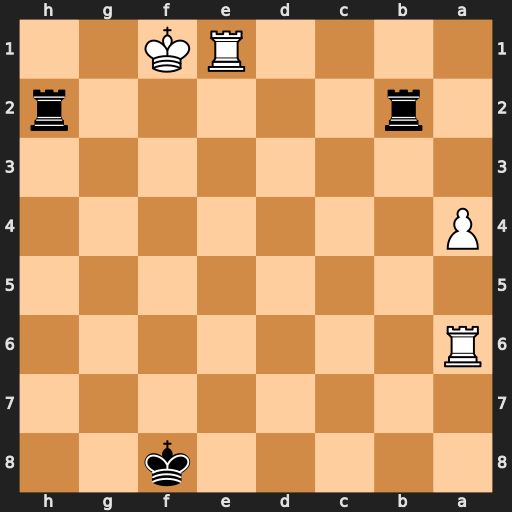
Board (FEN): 5k2/8/R7/8/P7/8/1r5r/4RK2
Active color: b
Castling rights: -
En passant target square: -
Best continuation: Rh1#